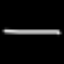
Label: line